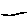
Label: line